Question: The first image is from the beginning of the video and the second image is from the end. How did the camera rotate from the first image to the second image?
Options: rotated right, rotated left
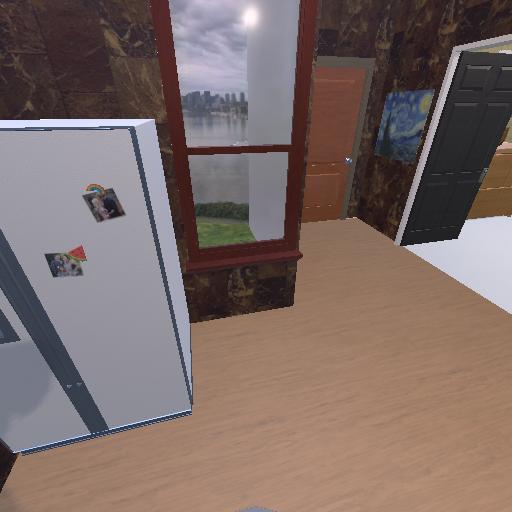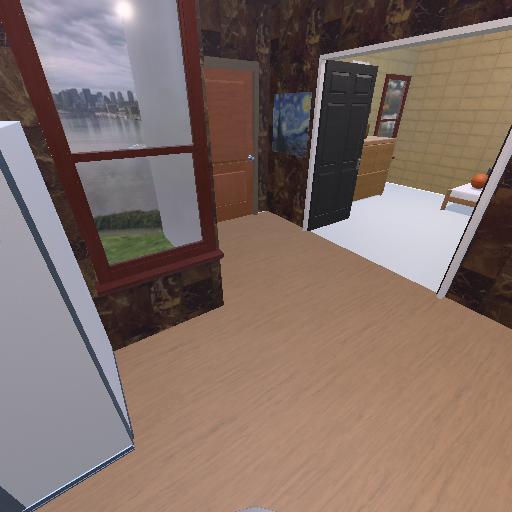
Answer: rotated right